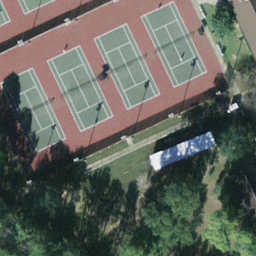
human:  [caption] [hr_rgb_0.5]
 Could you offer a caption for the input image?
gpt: There are some tennis courts arranged neatly and surrounded by some trees and lawn .

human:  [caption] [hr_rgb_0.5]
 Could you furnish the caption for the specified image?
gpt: Some tennis courts arranged in lines with some plants surrounded .

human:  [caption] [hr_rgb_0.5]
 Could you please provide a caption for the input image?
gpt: Some tennis courts arranged in lines are surrounded by some trees and lawn .

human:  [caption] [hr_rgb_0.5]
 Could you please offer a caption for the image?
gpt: There are some tennis courts arranged in lines surrounded by some trees and lawn .

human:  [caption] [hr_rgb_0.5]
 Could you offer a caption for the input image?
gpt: There are some tennis courts arranged neatly and surrounded by some trees .